Interaction volume radius: 5 \u00c5
Interaction volume height: 20 \u00c5
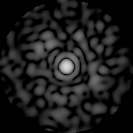
Disorder parameter: 0.8079